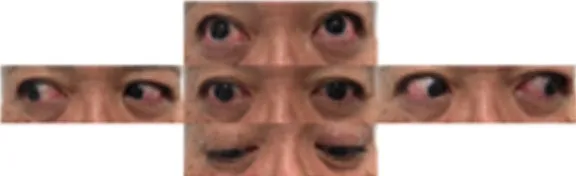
Eye movement of the patient demonstrating right oculomotor nerve palsy. (
C) He completely recovered on day 71.
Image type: medical_photograph (oral_photograph)